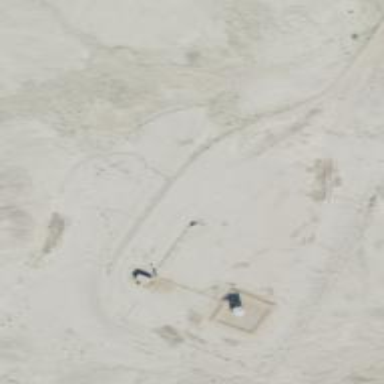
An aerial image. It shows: Petroleum well that is man-made.